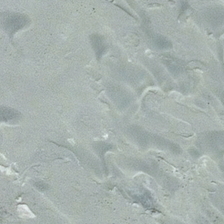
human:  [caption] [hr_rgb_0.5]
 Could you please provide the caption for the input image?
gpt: some ripples are in a piece of gray desert .

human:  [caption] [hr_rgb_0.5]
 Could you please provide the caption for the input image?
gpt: some ripples are in a piece of gray desert .

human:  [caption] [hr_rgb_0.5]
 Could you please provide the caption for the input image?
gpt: some ripples are in a piece of gray desert .

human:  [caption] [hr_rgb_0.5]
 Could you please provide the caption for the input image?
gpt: some ripples are in a piece of gray desert .

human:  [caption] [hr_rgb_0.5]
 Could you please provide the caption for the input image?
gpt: some ripples are in a piece of gray desert .